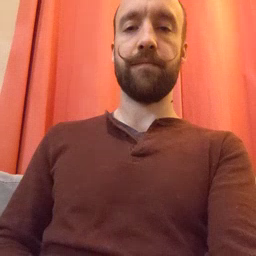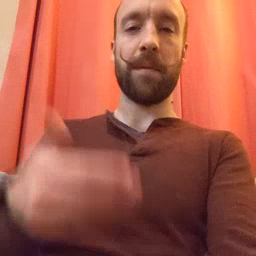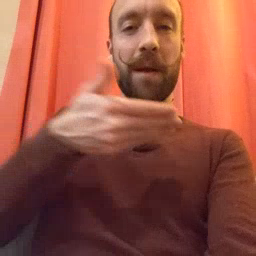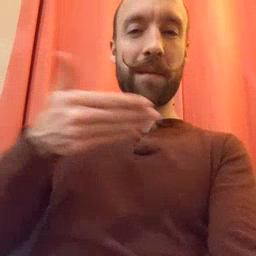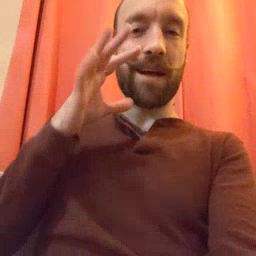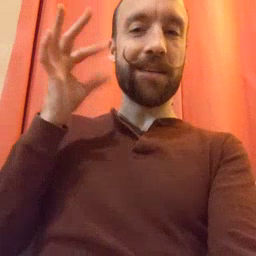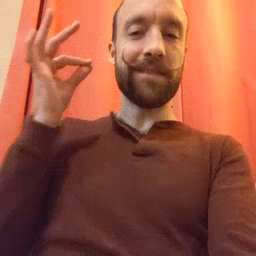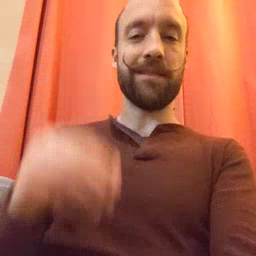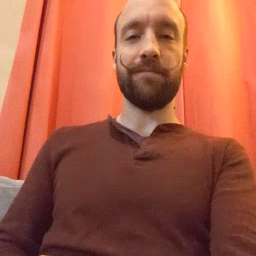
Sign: kitty